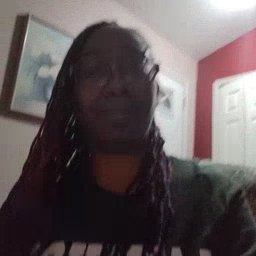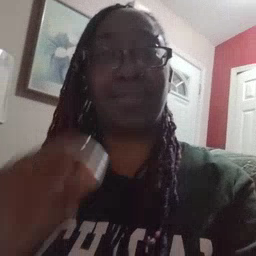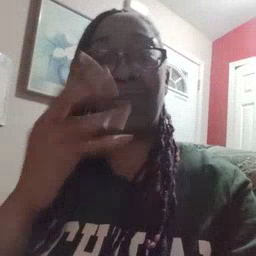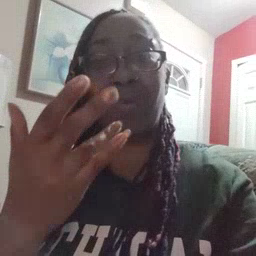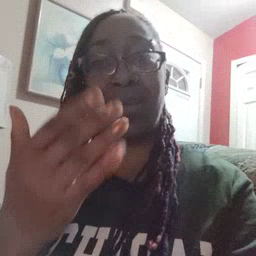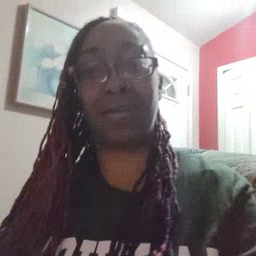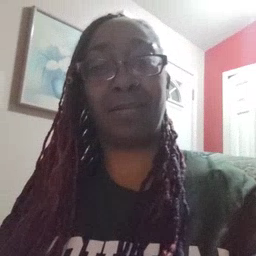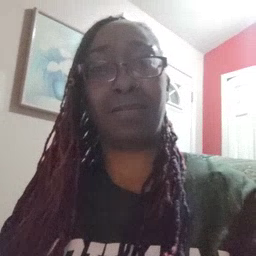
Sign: wait